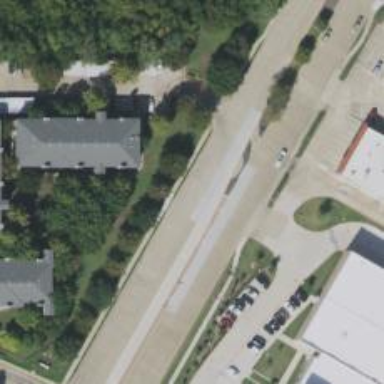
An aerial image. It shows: Secondary road with separate sidewalks.